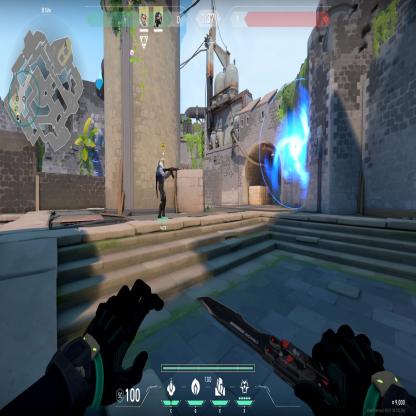
Label: teammate